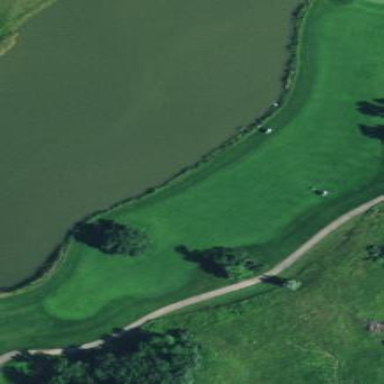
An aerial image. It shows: Picturesque scene of golf course with lateral water hazard.